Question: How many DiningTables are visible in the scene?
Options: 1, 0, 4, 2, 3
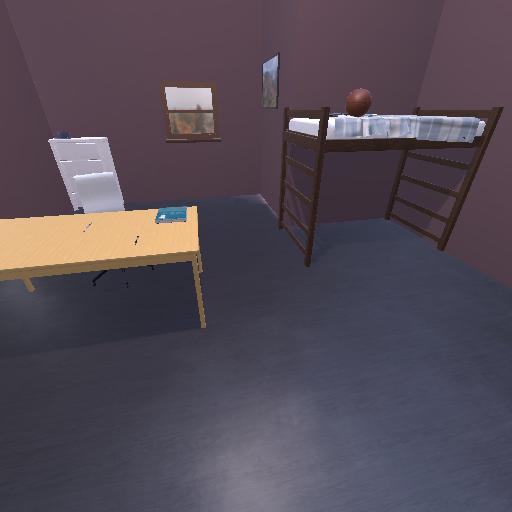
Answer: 1